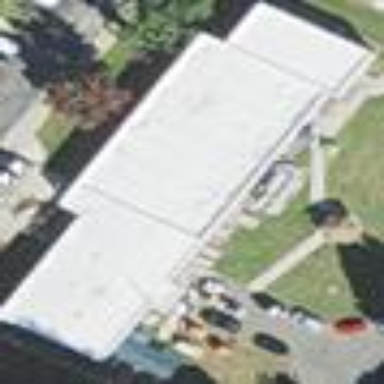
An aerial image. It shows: Building.